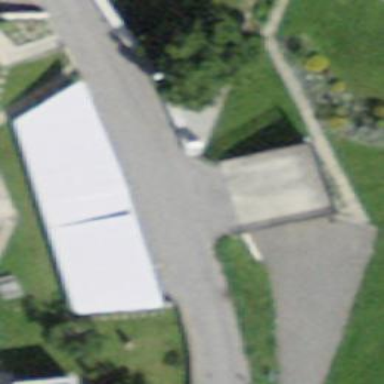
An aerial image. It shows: Carport building.